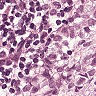
Metastatic tissue present: yes